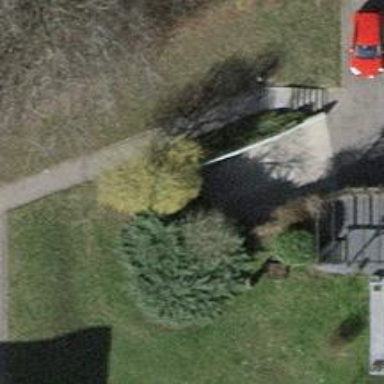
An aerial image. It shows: Parking area.